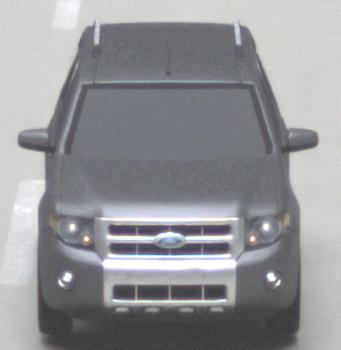
Make: Ford
Model: Escape Hybrid
Detailed model: -
Model produced from: 2004
Model produced until: 2012
Doors: 5
Color: gray
Road condition: dry road
Daytime: midday
Contrast: medium contrast